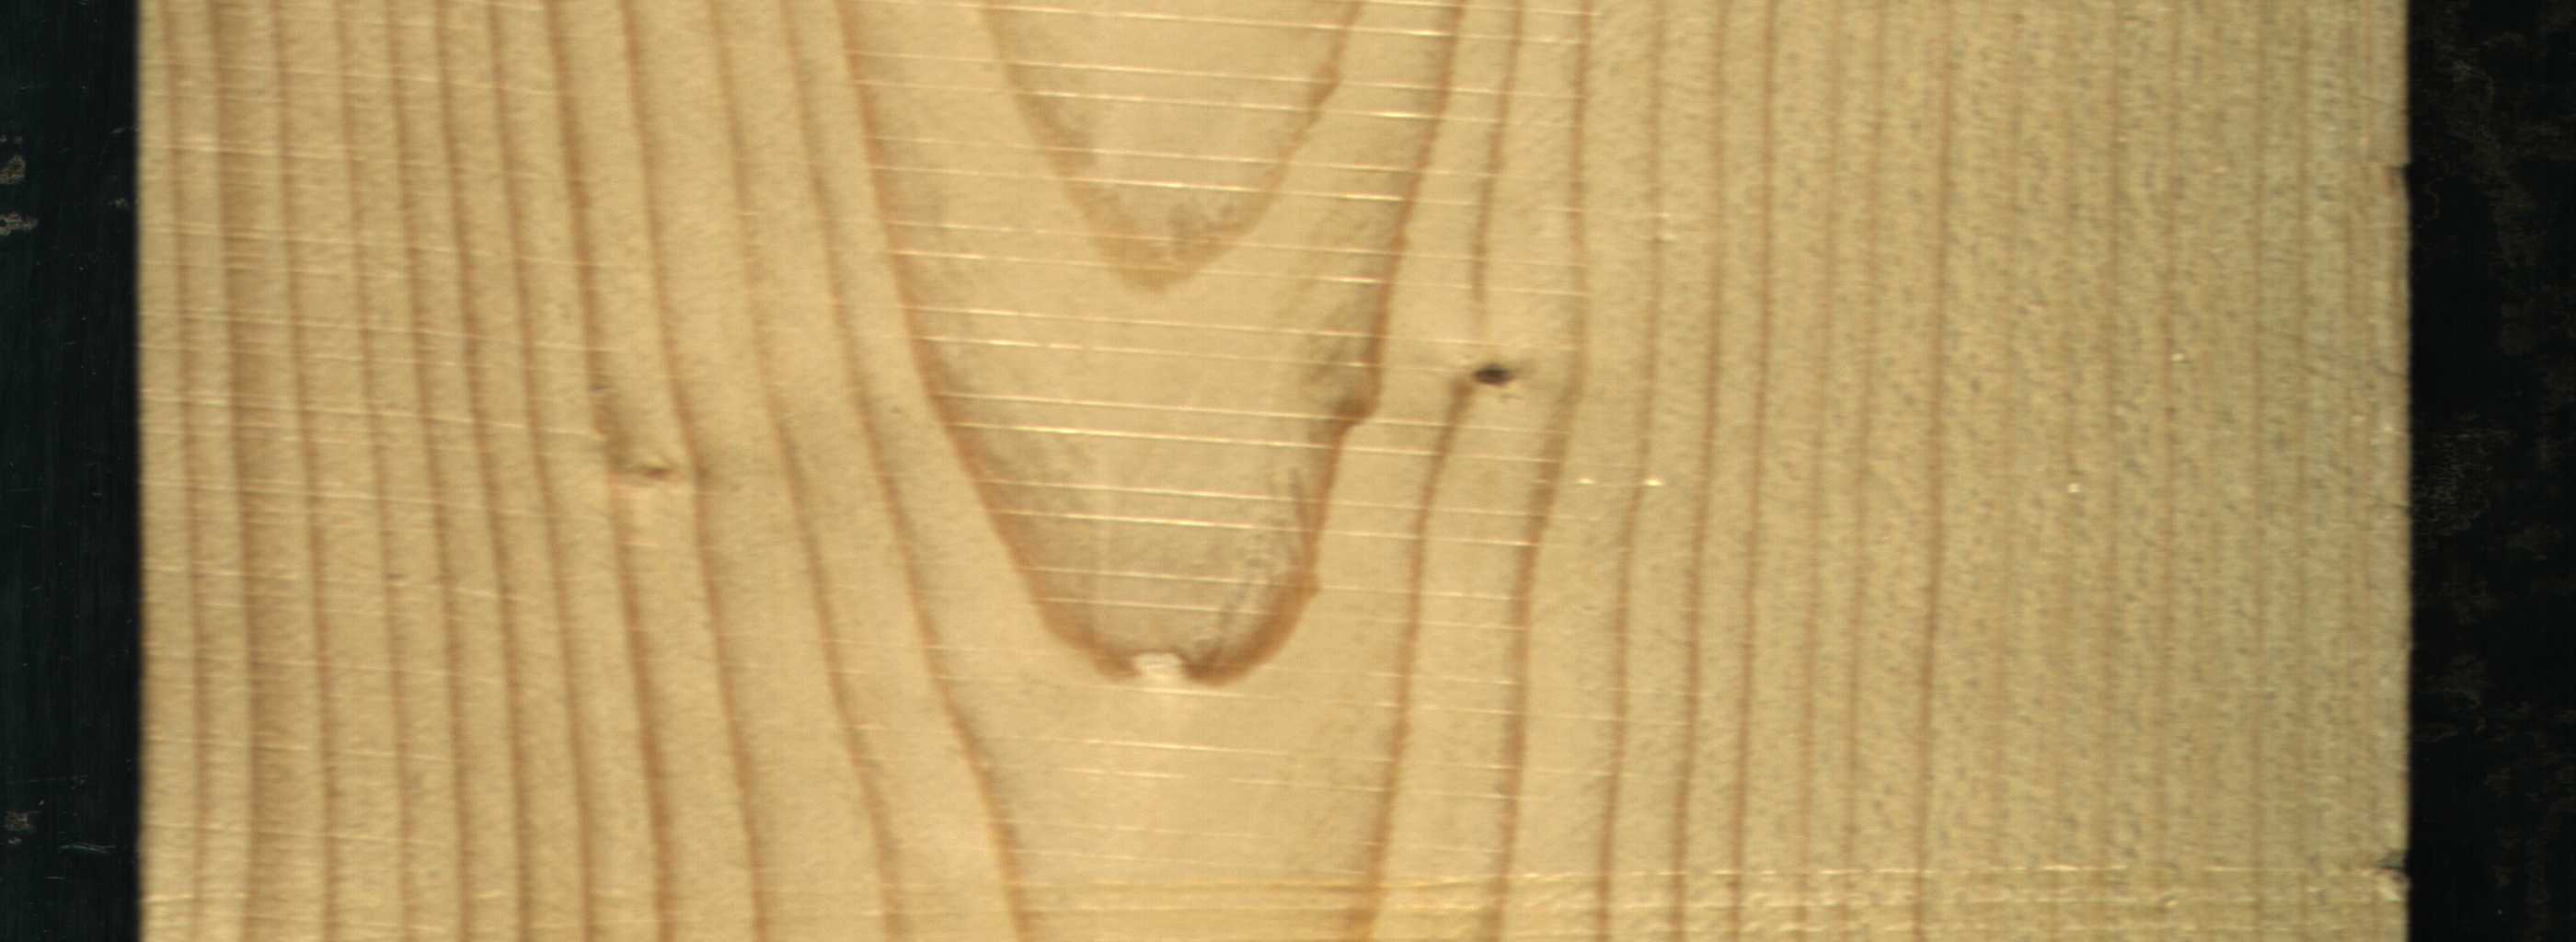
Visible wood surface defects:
Live_Knot